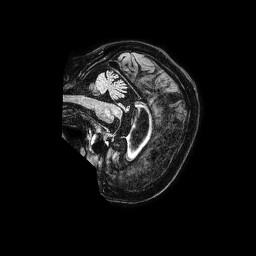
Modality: FLAIR
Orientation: sagittal
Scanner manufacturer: philips
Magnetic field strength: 1.5 T
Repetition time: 4.8 s
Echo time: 0.3 s